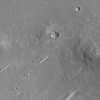
Atmospheric dust classification: not_dusty